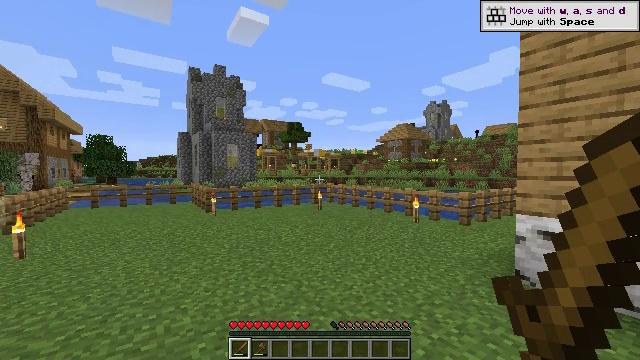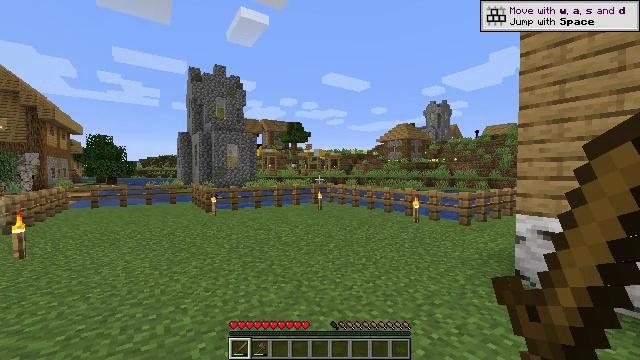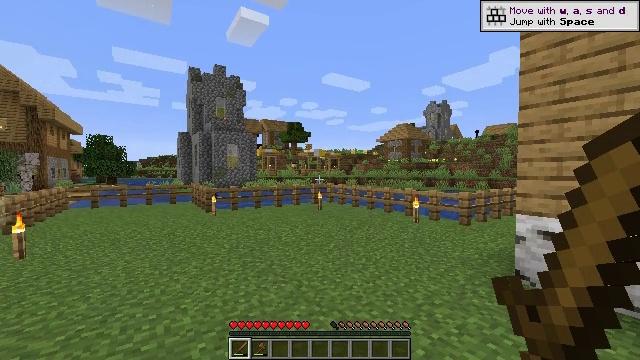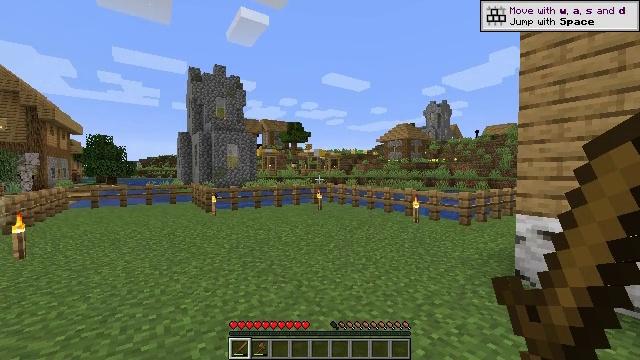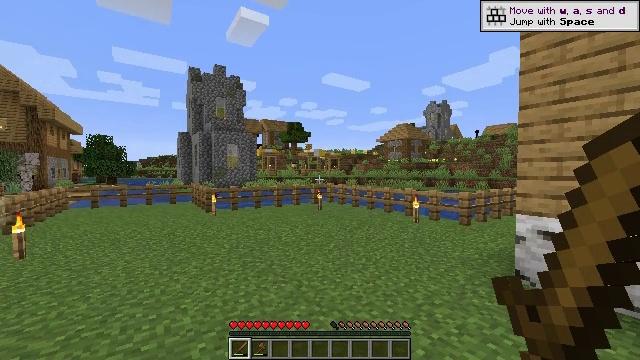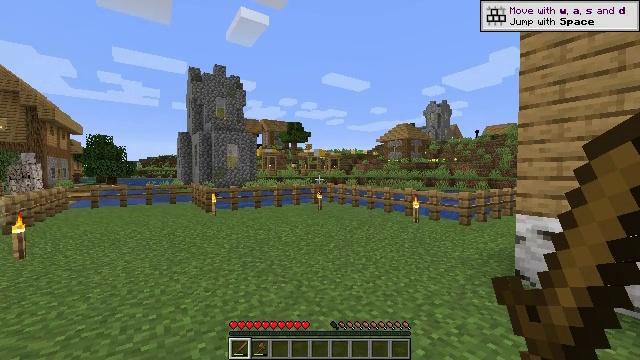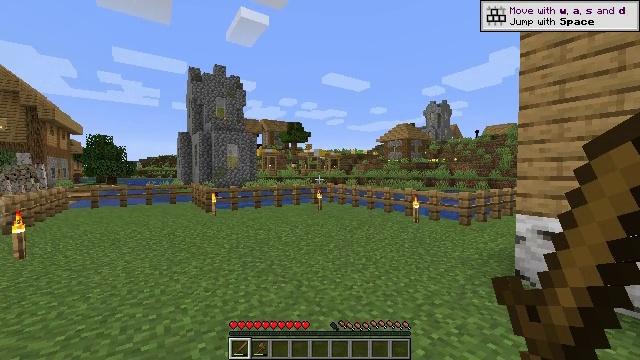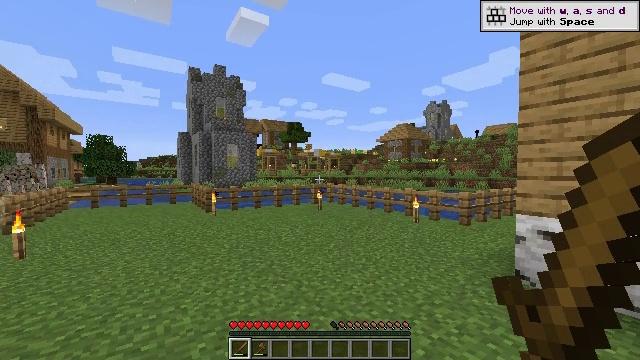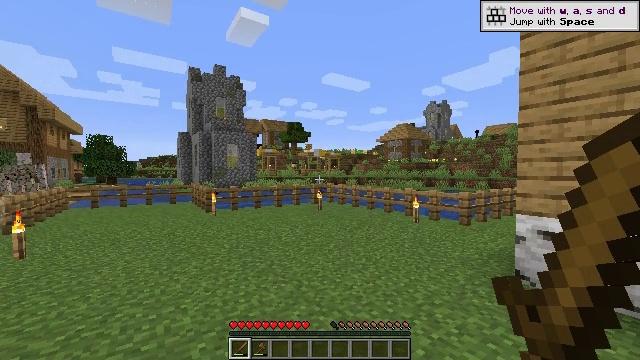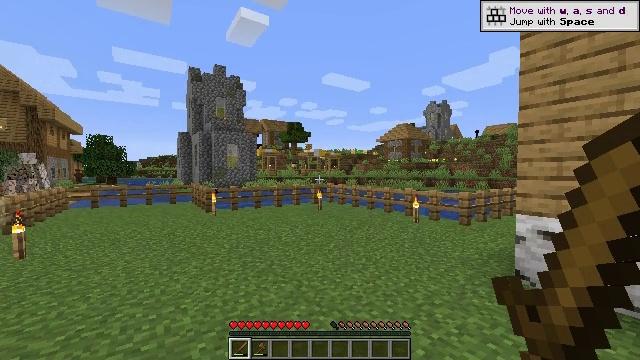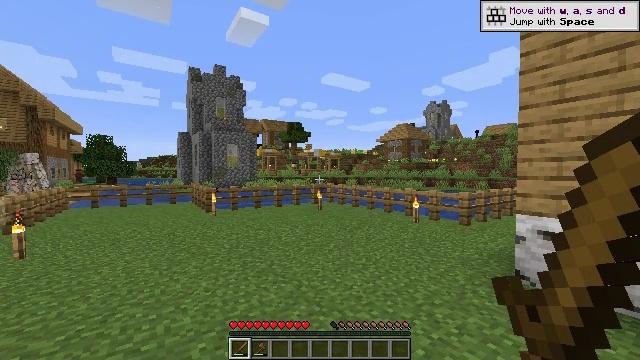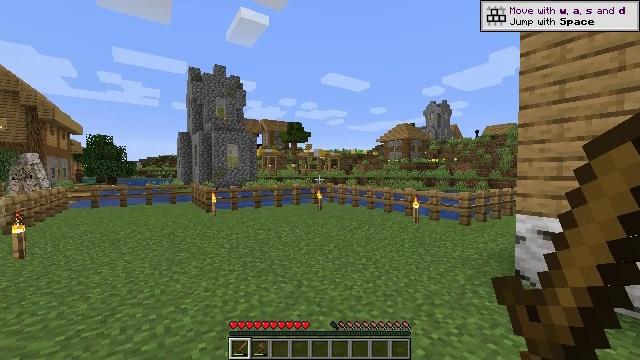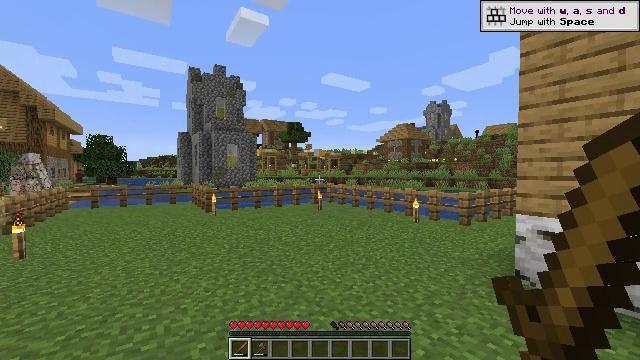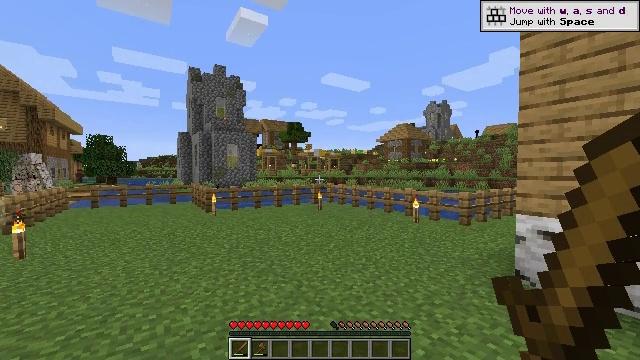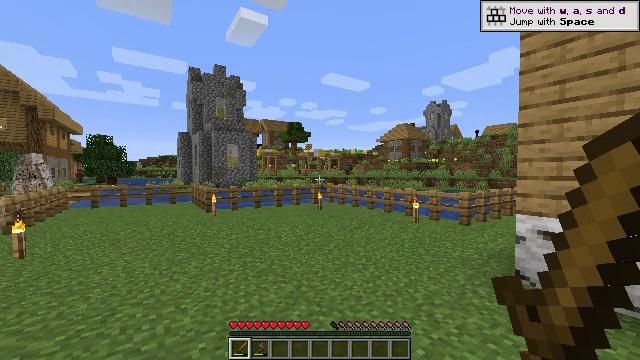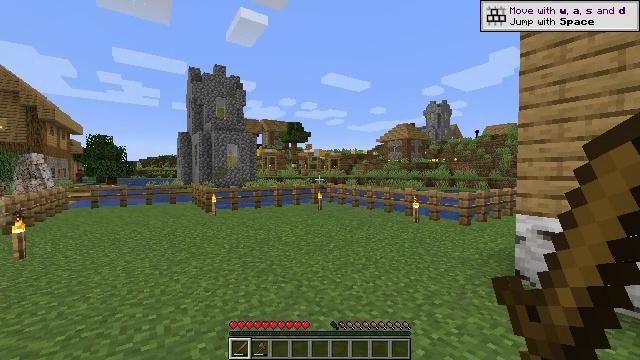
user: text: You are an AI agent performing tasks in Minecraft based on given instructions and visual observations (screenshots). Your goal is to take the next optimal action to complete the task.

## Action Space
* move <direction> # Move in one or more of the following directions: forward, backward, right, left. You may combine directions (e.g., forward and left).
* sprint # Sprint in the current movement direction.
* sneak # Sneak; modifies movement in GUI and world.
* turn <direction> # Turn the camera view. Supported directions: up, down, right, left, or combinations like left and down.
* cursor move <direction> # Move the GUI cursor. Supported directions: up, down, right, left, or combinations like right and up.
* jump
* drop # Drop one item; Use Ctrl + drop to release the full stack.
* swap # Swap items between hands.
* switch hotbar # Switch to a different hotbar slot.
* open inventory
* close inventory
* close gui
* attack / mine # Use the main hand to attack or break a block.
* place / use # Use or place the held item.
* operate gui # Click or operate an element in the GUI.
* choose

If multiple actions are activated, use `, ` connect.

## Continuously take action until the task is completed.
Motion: motion action
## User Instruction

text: Collect a hay block for crafting.
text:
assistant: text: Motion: no_op
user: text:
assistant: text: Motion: no_op
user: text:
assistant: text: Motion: no_op
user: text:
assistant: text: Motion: no_op
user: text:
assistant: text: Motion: no_op
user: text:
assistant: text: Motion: no_op
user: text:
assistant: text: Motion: no_op
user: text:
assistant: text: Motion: no_op
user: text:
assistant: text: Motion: no_op
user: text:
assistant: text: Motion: no_op
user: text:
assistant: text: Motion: no_op
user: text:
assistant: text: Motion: no_op
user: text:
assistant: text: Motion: no_op
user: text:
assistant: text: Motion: no_op
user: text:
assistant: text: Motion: no_op
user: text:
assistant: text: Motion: no_op
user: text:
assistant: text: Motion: no_op
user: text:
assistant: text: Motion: no_op
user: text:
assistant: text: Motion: no_op
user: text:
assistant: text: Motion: no_op
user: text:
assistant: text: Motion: no_op
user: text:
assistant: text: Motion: no_op
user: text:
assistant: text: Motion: no_op
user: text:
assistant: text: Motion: no_op
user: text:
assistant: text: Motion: no_op
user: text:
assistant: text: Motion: no_op
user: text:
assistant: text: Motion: no_op
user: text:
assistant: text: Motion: no_op
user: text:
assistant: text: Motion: no_op
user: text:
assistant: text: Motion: no_op